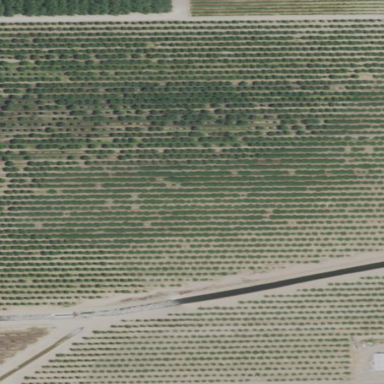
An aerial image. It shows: Vineyard with grape crops.